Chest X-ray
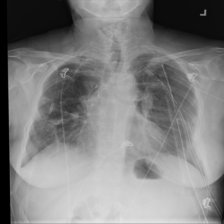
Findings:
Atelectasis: negative
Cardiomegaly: negative
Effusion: negative
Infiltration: negative
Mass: negative
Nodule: negative
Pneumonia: negative
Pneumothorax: negative
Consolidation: negative
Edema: negative
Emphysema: negative
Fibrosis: negative
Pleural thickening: negative
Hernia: negative